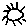
Label: sun